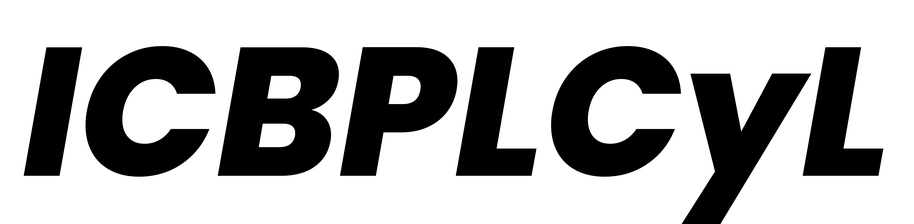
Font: Poppins-ExtraBoldItalic